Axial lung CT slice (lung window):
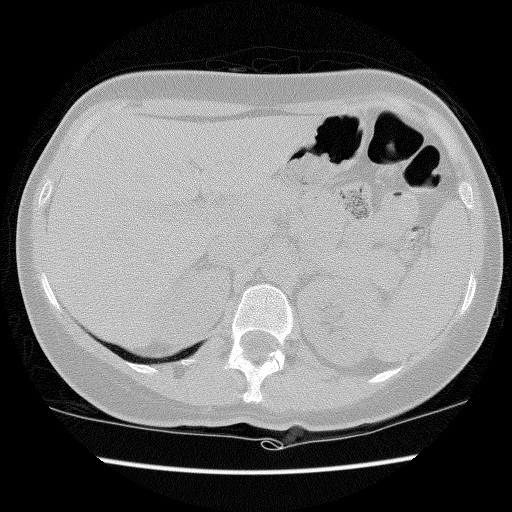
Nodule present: no